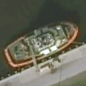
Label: civil